Question: I am a beginner with OpenCL and I have difficulties to understand something.
I want to improve the transfers of an image between host and device.
I made a scheme to better understand me.

Top: what I have now | Bottom: what I want
HtD (Host to Device) and DtH ( Device to Host) are memory transfers.
K1 and K2 are kernels.
I thought about using mapping memory, but the first transfer (Host to Device) is done with the clSetKernelArg() command, no ?
Or do I have to cut my input image into sub-image and use mapping to get the output image ?
Thanks.
Edit: More information
K1 process mem input image.
K2 process output image from K1.
So, I want to transfer MemInput into several pieces for K1.
And I want to read and save on the host the MemOuput processed by K2.
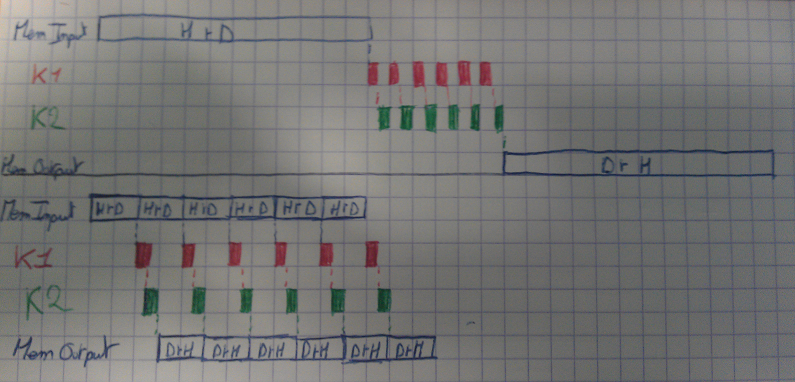
Answer: As you may have already seen, you do a transfer from host to device by using 'clEnqueueWriteBuffer' and similar.
All the commands having the keyword 'enqueue' in them have a special property: The commands are not executed directly, but when you tigger them using 'clFinish', 'clFlush', 'clEnqueueWaitForEvents', using 'clEnqueueWriteBuffer' in blocking mode and some more.
This means that all action happens at once and you have to synchronise it using the event objects. As everything (may) happen at once, you could do something like this (Each point happens at the same time):
1. Transfer Data A
2. Process Data A & Transfer Data B
3. Process Data B & Transfer Data C & Retrive Data A'
4. Process Data C & Retrieve Data B'
5. Retrieve Data C'
Remember: Enqueueing Tasks without Event-Objects may result in a simultaneous execution of all enqueued elements!
To make sure that Process Data B doesn't happen before Transfer B, you have to retrieve an event object from 'clEnqueueWriteBuffer' and supply it as an object to wait for to f.i. 'clEnqueueNDRangeKernel'
'''
cl_event evt;
clEnqueueWriteBuffer(... , bufferB , ... , ... , ... , bufferBdata , NULL , NULL , &evt);
clEnqueueNDRangeKernel(... , kernelB , ... , ... , ... , ... , 1 , &evt, NULL);
'''
Instead of supplying NULL, each command can of course wait on certain objects AND generate a new event object. The parameter next to last is an array, so you can event wait for several events!
---
EDIT: To summarise the comments below
- What command acts where?
* You may initialise the buffer directly by providing data using the 'host_ptr' parameter.